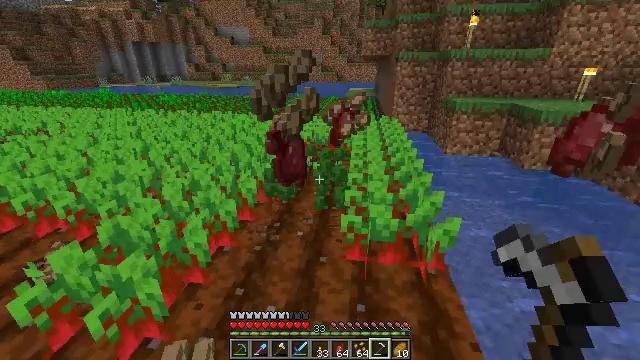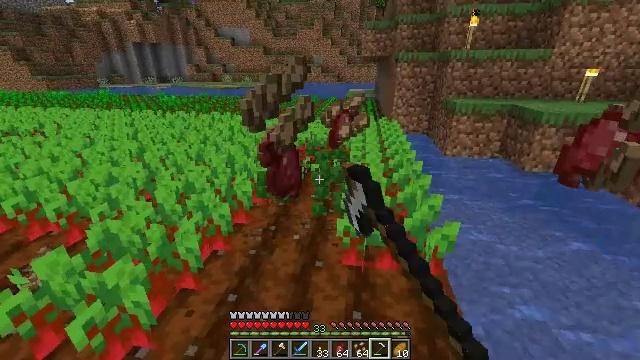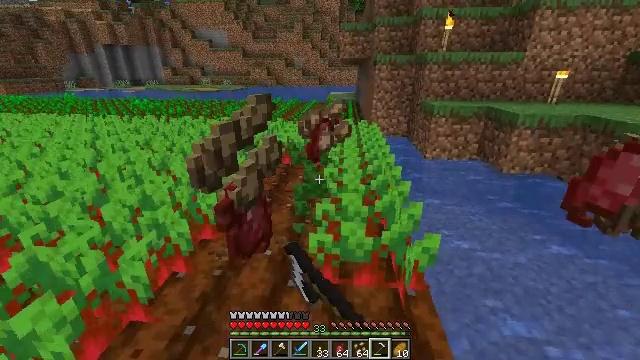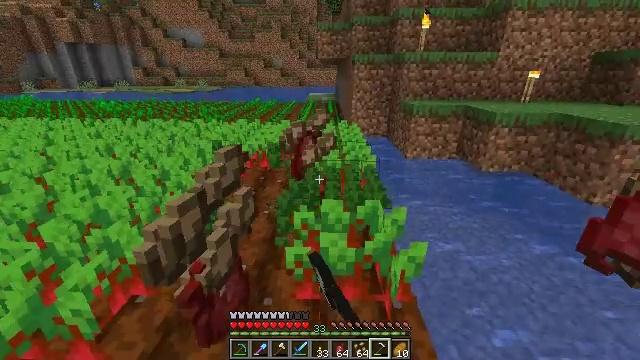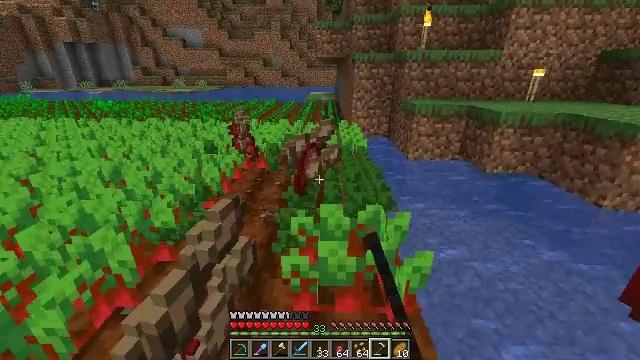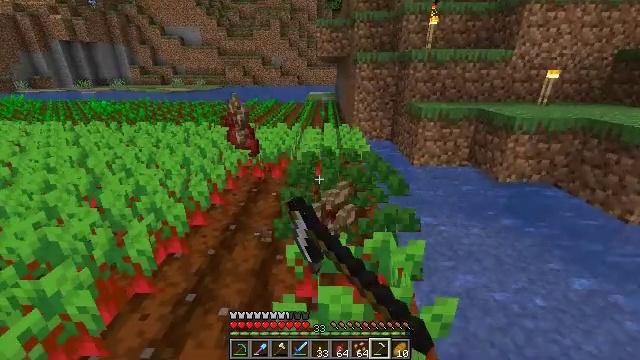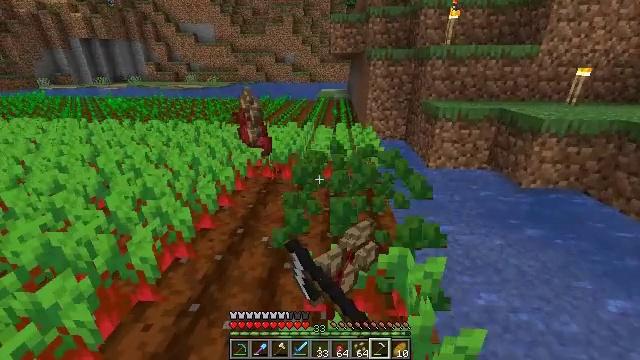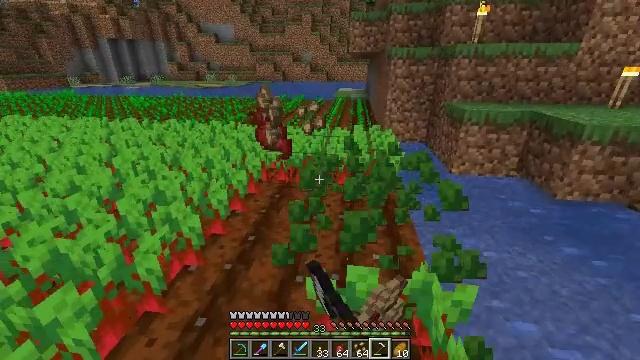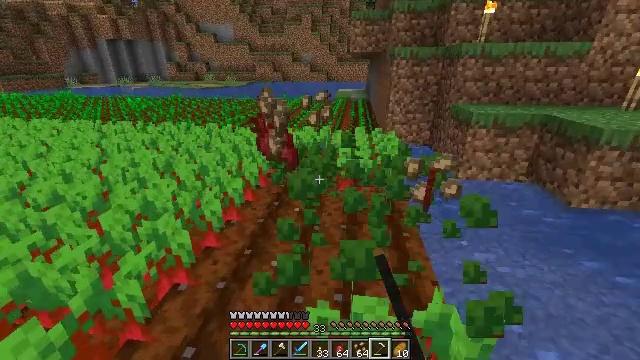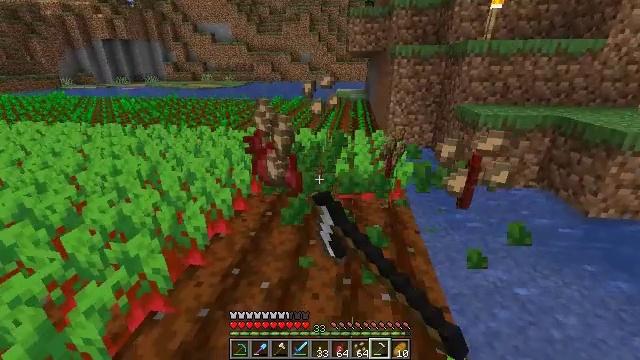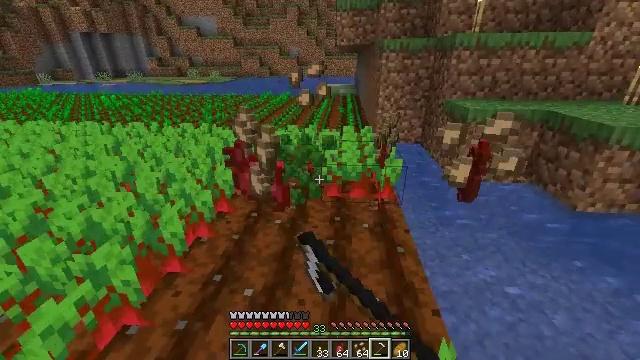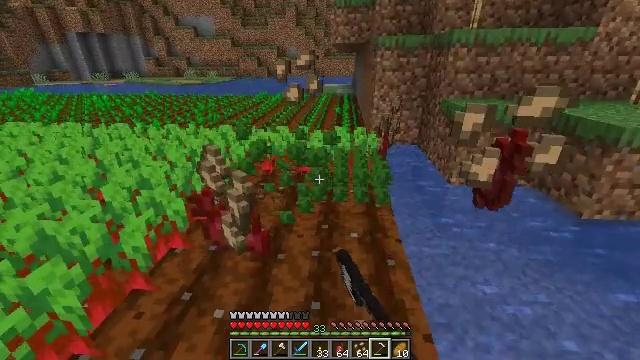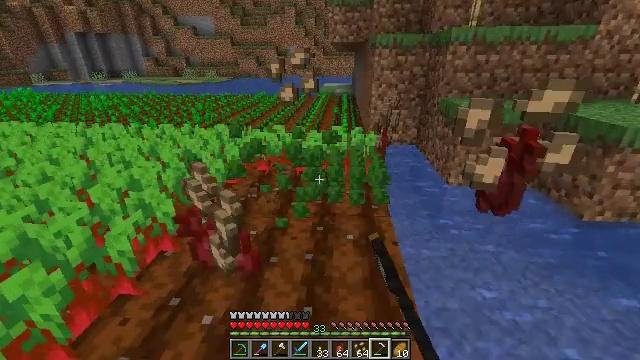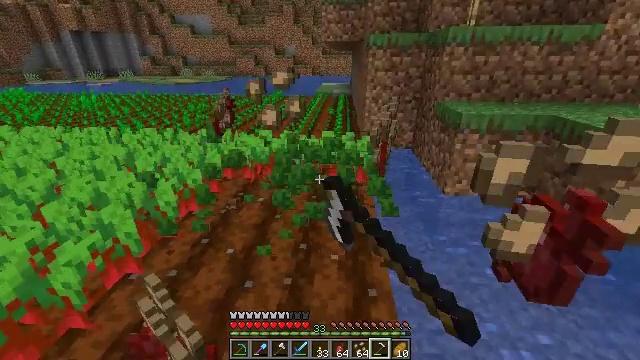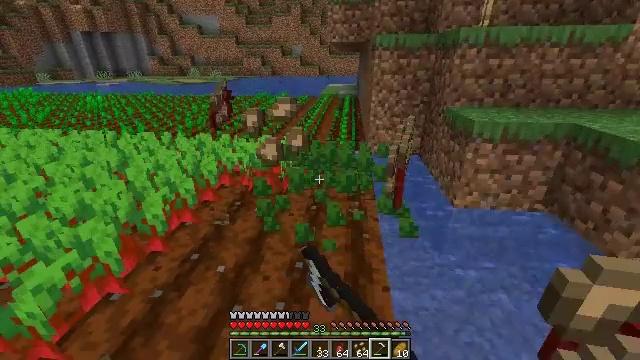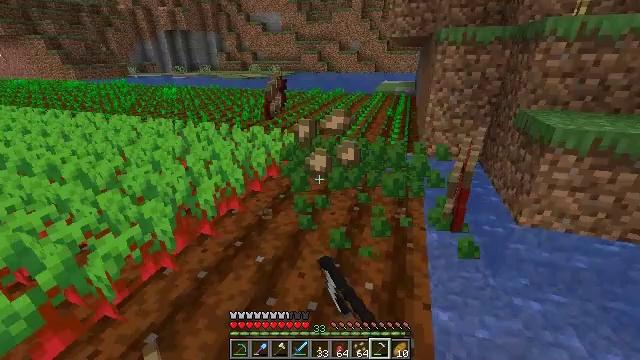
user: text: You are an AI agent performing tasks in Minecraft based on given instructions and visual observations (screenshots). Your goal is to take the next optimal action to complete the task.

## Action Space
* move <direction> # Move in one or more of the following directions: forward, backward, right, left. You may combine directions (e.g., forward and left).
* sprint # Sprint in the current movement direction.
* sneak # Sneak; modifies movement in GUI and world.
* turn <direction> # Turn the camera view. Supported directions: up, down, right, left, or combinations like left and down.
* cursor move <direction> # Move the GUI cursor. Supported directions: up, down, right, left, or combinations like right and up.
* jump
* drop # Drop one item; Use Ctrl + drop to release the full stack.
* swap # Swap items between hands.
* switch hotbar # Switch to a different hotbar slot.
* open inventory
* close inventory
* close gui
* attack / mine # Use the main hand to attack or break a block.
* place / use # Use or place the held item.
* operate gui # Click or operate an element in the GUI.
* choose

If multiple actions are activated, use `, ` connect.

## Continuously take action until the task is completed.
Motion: motion action
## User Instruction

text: Harvest the mature beetroots.
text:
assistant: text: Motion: move forward, attack / mine
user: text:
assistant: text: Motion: move forward, turn right, attack / mine
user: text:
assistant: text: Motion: move forward, turn right, attack / mine
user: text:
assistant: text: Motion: move forward, attack / mine
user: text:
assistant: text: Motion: move forward, attack / mine
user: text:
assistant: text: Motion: move forward, turn left, attack / mine
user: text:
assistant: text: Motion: move forward, turn left, attack / mine
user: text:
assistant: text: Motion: move forward, attack / mine
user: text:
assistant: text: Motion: move forward and move right, attack / mine
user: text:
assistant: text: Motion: move forward and move right, turn right and down, attack / mine
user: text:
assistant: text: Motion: move forward and move right, attack / mine
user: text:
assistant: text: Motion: move forward and move right, attack / mine
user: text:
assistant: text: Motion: move forward, attack / mine
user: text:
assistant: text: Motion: move forward, turn left, attack / mine
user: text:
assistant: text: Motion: turn left, attack / mine
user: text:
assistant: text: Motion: turn left, attack / mine
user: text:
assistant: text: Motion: turn left, attack / mine
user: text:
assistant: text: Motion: turn left, attack / mine
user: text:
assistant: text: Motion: turn left, attack / mine
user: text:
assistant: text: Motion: turn left and up, attack / mine
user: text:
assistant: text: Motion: move left, turn left, attack / mine
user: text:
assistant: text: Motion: move left, turn left, attack / mine
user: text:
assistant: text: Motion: move left, turn left, attack / mine
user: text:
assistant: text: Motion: move left, turn left, attack / mine
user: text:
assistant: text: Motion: move left, attack / mine
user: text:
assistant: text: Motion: move left, turn left and down, attack / mine
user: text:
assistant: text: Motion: move back and move left, turn left and down, attack / mine
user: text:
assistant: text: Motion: move back and move left, turn down, attack / mine
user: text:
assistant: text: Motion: move back and move left, turn down, attack / mine
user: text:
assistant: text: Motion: move back and move left, turn right and down, attack / mine